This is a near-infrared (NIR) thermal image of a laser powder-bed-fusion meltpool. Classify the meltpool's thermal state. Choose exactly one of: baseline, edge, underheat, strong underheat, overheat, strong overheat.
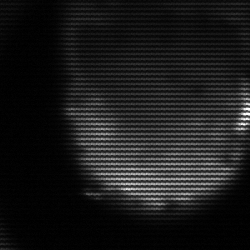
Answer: edge